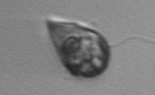
Label: Gyrodinium